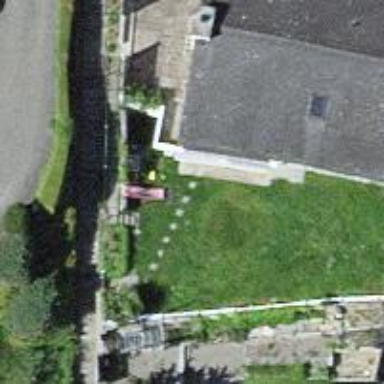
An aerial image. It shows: Terrace building.